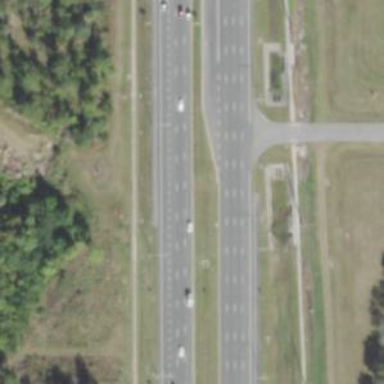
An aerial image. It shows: Asphalt trunk highway.